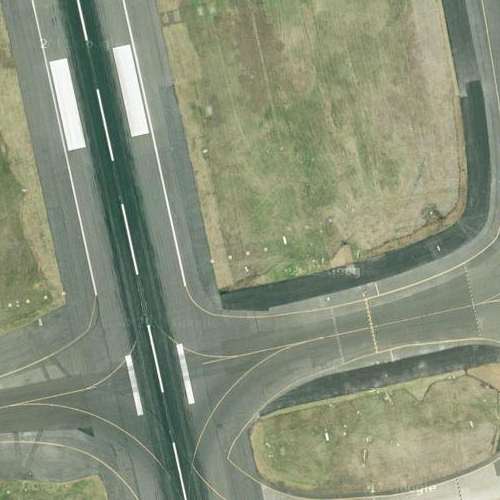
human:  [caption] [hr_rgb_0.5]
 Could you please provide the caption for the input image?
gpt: Three white airplanes are parked in the airport while some runway beside .

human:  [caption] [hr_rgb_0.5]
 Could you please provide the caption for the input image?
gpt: Some white ariplanes parked in the airport with some curving runways beside .

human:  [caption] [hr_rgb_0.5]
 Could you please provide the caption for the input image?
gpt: Some white airplanes in the airport while some runways beside .

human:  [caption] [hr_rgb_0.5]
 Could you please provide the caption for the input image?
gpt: Some curving runways with white marking lines on it while three airplanes parked beside .

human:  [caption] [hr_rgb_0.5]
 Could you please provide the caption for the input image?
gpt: There are three white airplanes parked in the airport while some runway beside .